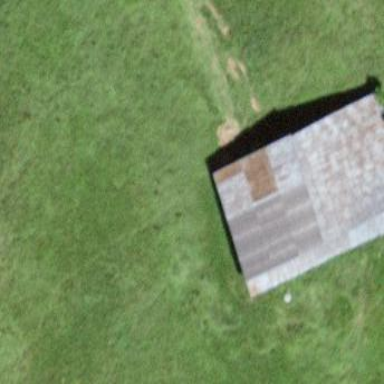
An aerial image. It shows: Rural barn.